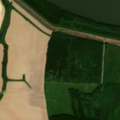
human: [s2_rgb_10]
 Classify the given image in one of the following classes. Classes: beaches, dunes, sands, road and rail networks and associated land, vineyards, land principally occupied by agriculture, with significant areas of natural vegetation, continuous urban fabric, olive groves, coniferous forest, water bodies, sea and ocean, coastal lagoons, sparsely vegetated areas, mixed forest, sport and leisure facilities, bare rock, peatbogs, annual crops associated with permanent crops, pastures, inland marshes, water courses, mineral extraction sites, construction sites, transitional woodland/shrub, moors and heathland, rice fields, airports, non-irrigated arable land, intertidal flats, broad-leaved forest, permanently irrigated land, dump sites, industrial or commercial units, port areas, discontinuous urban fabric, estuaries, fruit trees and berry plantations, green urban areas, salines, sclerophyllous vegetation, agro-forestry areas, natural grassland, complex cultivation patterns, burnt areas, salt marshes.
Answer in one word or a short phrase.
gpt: non-irrigated arable land, broad-leaved forest, transitional woodland/shrub, water courses